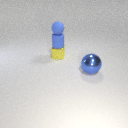
small blue rubber cylinder above small yellow metal cube